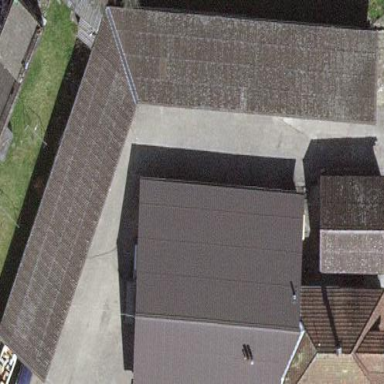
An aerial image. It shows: Group of garages.